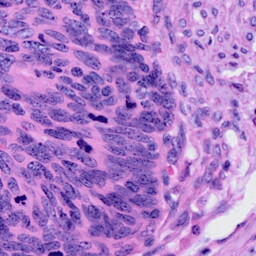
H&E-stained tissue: Cervix